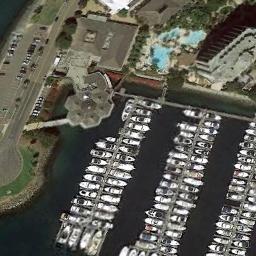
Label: harbor